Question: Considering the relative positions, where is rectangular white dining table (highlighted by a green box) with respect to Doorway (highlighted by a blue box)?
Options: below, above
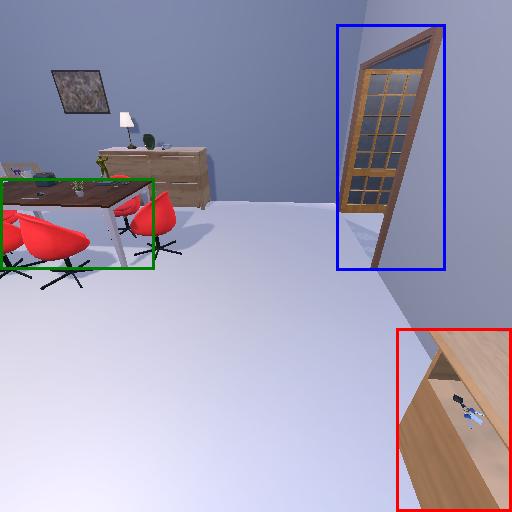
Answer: below